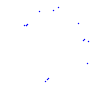
Particle: proton